Question: I'm trying to divide the 'Imageview' into different number of sections and all these sections are clickable and will open a new activity.
Sample 'ImageView' which I'll try to divided into 47 different sections.

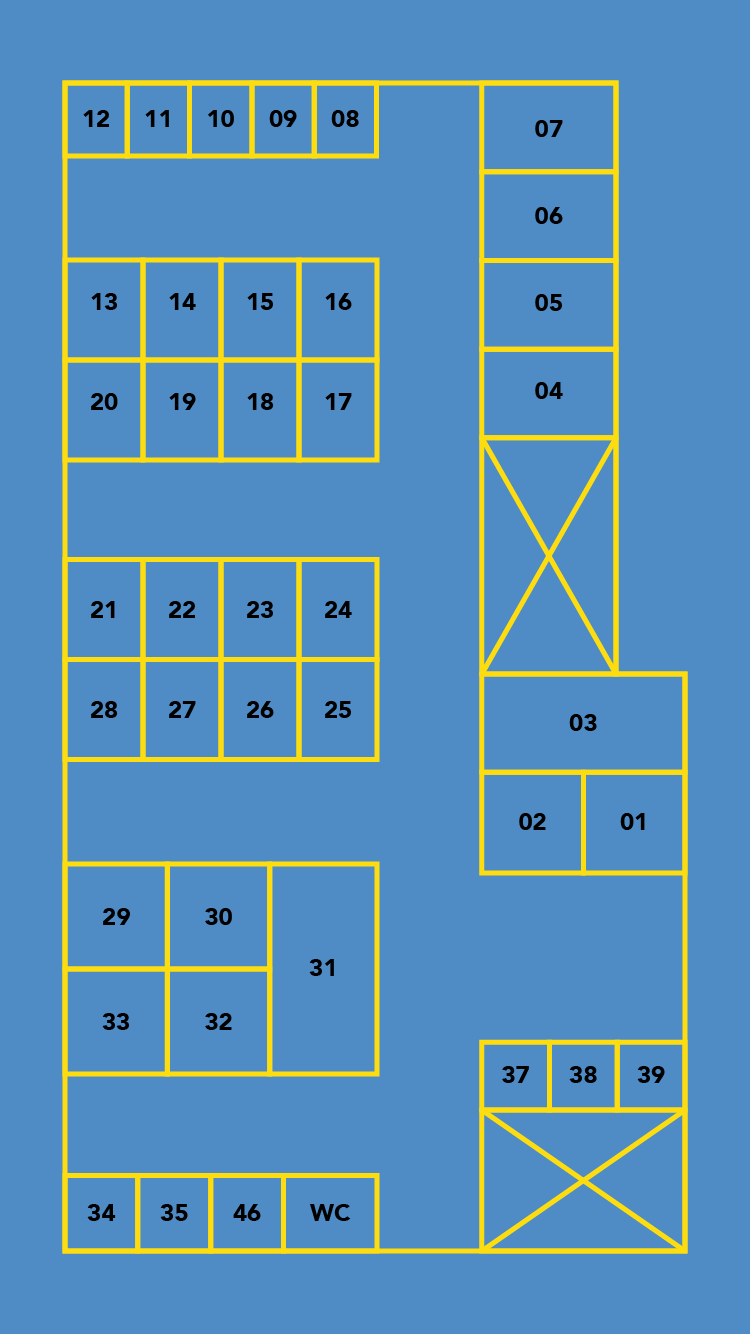
Answer: Create an array of 47 Rect that define the sections and in onTouch handler test if some of the Rect contains the touched point coordinates
'''
private ArrayList<Rect> rectsArray = new ArrayList<>;
// add to the array 47 Rect with coordinates of sections
// in onTouch handler
int touchedRect = -1; // -1 means point is outside any section
for (int i == 0; i < 47 ; i++){
if (rectsArray.get(i).contains(X, Y)){
touchedRect = i;
break;
}
}
'''